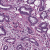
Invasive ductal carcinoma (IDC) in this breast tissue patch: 1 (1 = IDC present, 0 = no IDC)